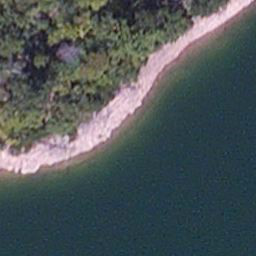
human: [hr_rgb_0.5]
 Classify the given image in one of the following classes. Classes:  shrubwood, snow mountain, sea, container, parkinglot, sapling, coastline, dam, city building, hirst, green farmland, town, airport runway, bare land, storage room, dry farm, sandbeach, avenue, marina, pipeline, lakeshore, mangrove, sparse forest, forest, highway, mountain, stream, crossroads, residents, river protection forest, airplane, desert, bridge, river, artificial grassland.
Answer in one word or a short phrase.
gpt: lakeshore